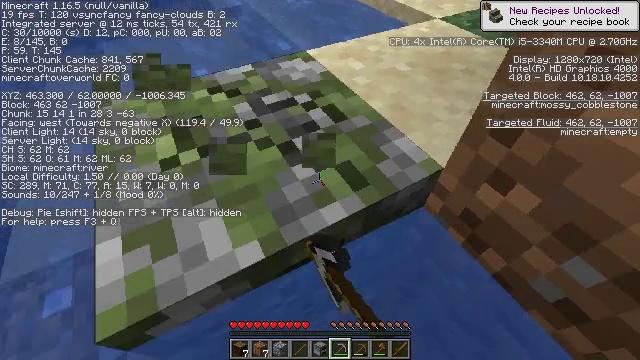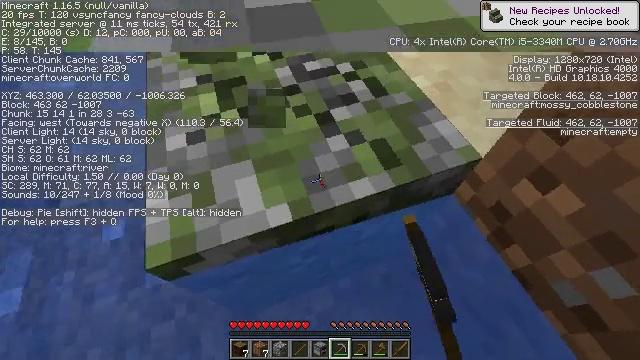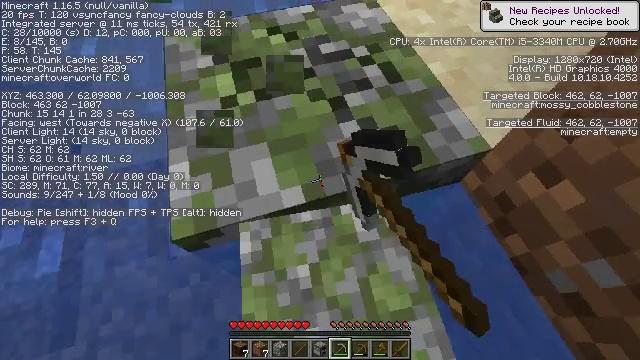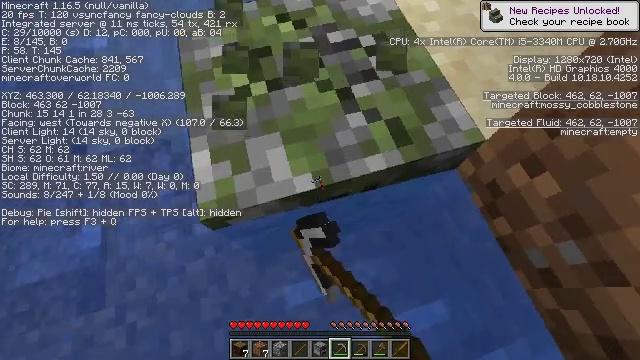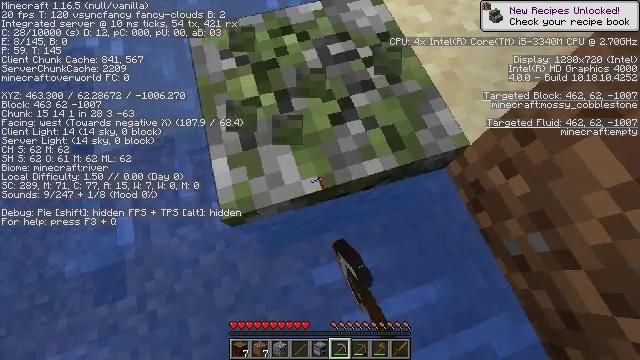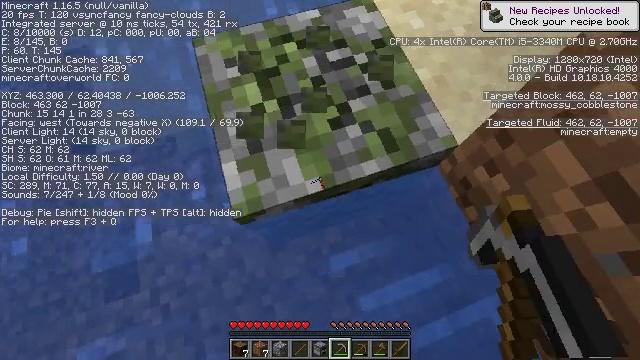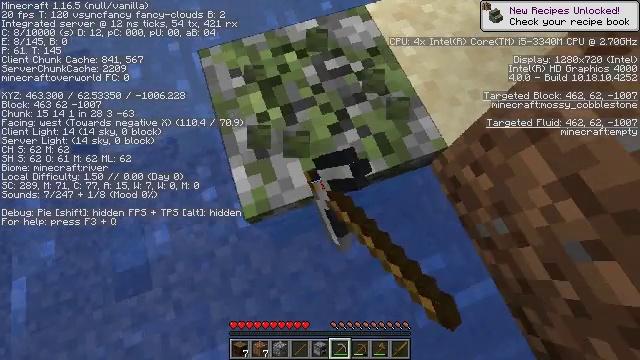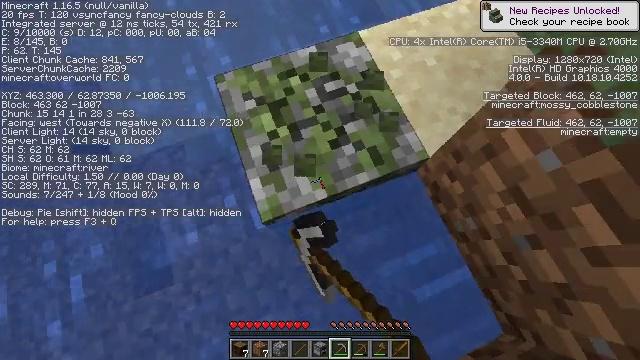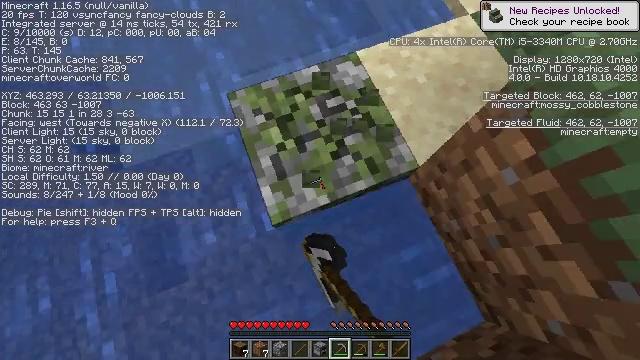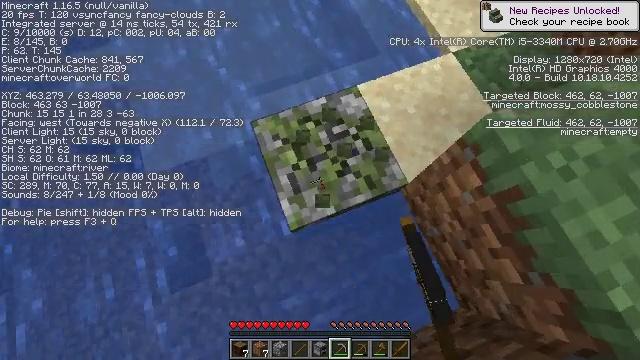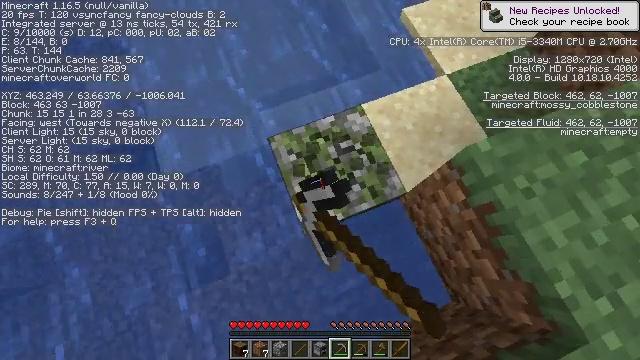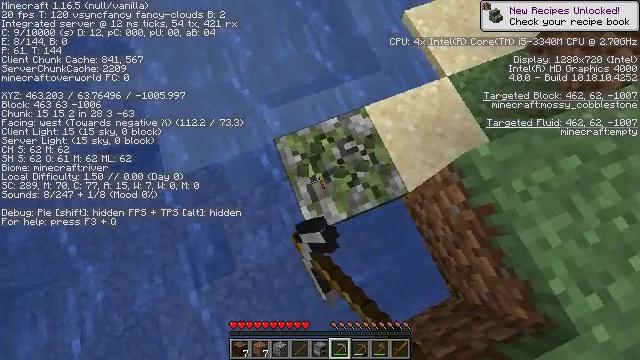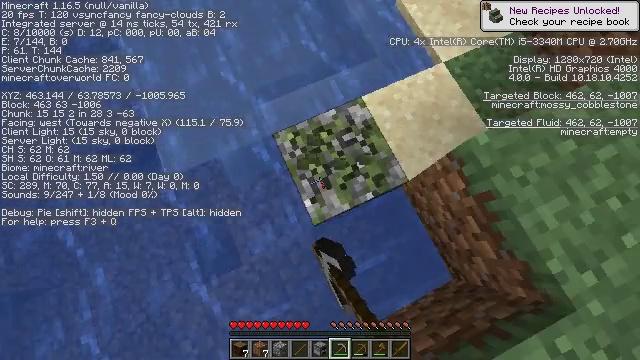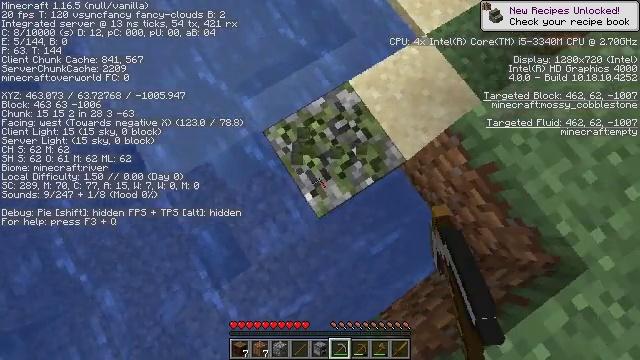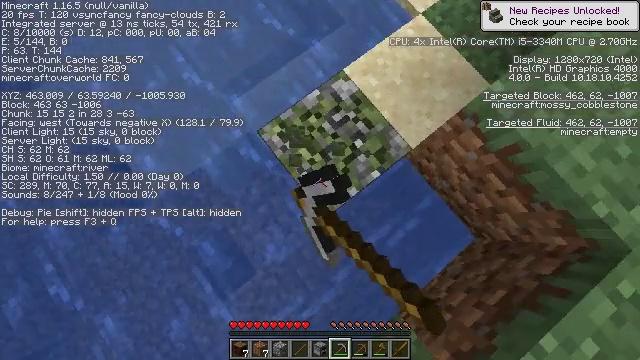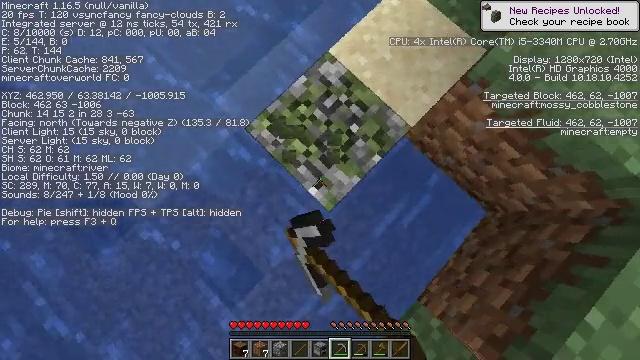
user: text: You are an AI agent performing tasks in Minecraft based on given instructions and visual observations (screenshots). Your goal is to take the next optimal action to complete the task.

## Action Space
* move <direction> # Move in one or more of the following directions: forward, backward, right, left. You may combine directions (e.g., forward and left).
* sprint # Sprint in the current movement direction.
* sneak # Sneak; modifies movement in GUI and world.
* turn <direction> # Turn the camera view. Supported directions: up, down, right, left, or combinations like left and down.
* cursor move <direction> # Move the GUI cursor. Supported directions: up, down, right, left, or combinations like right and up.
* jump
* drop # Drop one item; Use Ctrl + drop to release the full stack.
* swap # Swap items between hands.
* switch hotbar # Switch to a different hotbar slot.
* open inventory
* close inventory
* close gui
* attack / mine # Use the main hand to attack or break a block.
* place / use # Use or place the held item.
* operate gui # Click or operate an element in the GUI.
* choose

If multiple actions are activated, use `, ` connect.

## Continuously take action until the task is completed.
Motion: motion action
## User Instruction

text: Mine the mossy cobblestone underground.
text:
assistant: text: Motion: move left, turn left and down, attack / mine, jump
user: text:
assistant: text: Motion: move left, turn left and down, attack / mine, jump
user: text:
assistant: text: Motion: move left, turn down, attack / mine, jump
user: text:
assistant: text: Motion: move left, turn down, attack / mine, jump
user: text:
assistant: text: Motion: move left, turn right and down, attack / mine, jump
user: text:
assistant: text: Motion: move left, turn right and down, attack / mine, jump
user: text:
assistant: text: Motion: move left, turn right and down, attack / mine, jump
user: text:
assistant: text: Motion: move left, attack / mine, jump
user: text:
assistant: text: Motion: move left, attack / mine, jump
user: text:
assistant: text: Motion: move forward and move left, attack / mine, jump
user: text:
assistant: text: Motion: move forward, attack / mine, jump
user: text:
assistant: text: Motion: move forward, turn right and down, attack / mine, jump
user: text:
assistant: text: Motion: move forward, turn right and down, attack / mine, jump
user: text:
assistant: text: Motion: turn right and down, attack / mine
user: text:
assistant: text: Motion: turn right and down, attack / mine
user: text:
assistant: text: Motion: turn right and down, attack / mine
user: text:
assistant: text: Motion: turn right, attack / mine
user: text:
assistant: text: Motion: turn right and up, attack / mine
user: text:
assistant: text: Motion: turn right and up, attack / mine
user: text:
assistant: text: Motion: turn right and up, attack / mine
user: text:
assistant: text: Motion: turn right and up, attack / mine
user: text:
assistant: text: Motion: turn right and up, attack / mine
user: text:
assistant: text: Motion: turn up, attack / mine
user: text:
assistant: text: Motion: turn up, attack / mine
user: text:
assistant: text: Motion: attack / mine